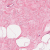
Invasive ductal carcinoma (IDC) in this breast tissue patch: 0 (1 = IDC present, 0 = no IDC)